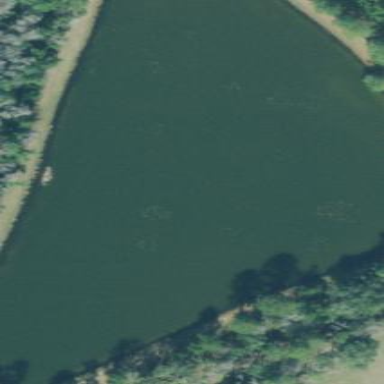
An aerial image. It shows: Pond with natural water.